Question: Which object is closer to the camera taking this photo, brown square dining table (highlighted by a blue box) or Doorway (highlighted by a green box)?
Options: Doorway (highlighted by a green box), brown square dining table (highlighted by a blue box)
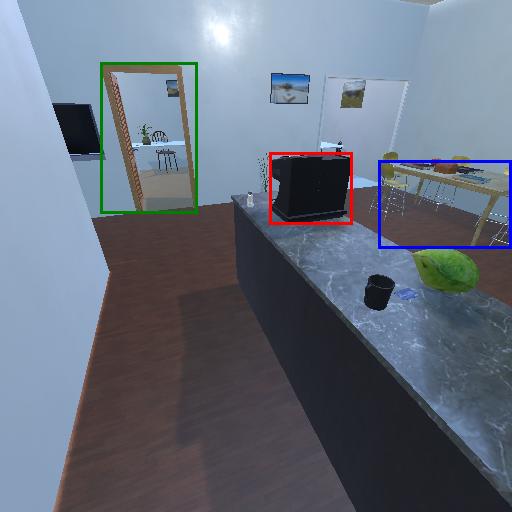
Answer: Doorway (highlighted by a green box)